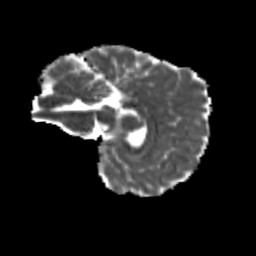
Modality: MD
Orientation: sagittal
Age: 9
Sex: female
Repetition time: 9.512 s
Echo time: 0.089 s